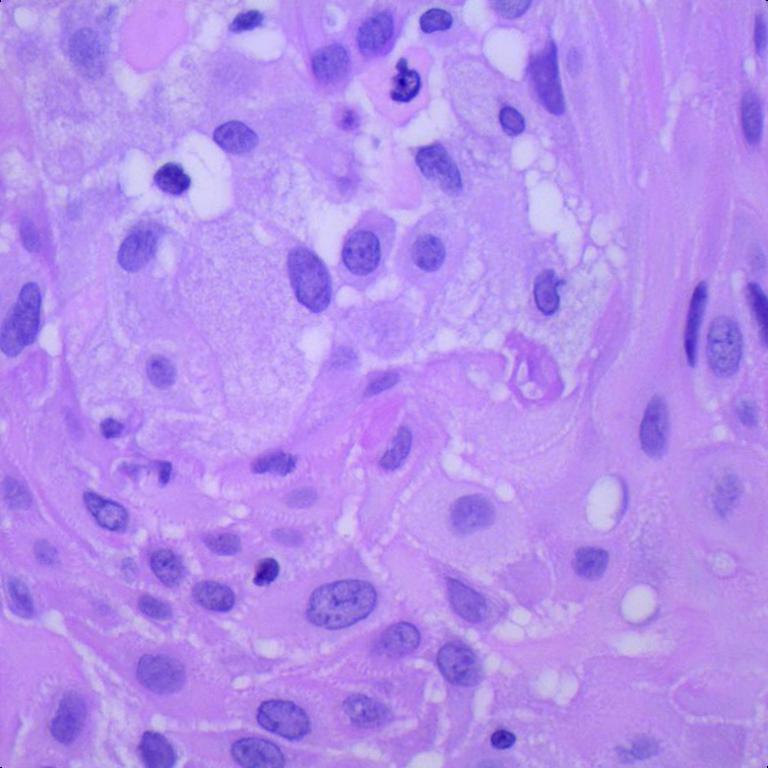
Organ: lung
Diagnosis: squamous carcinomas